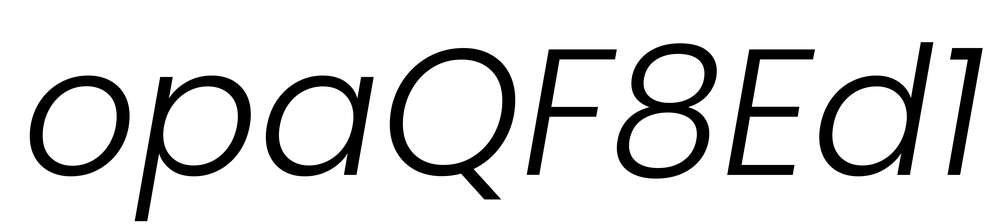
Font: Poppins-LightItalic